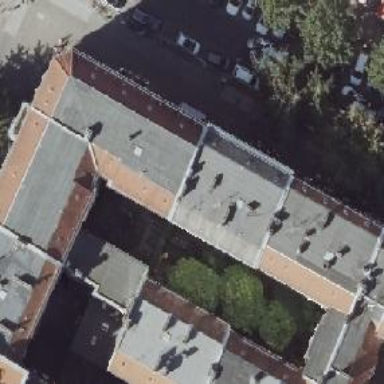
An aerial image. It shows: White apartment building with red gambrel roof made of roof tiles.